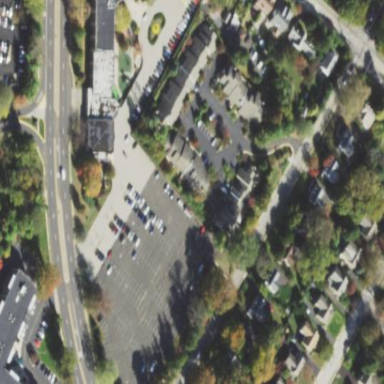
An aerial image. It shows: Parking area.